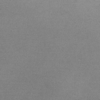
Label: dusty